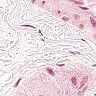
Metastatic tissue present: no